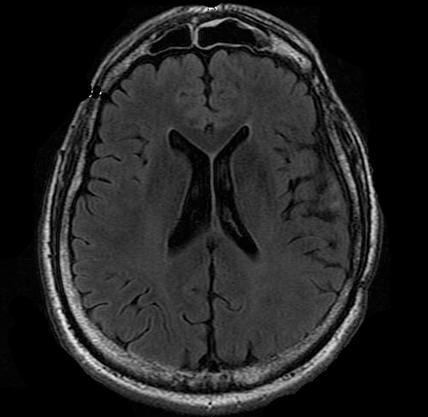
Label: notumor